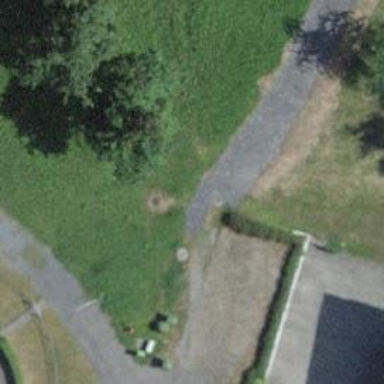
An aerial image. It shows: Unpaved footway.